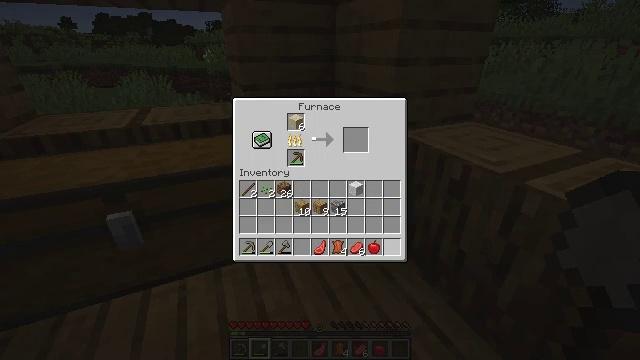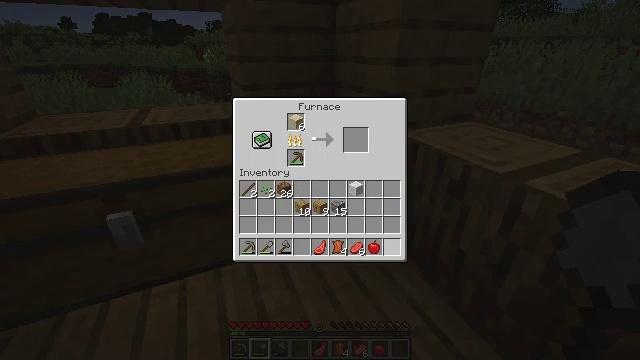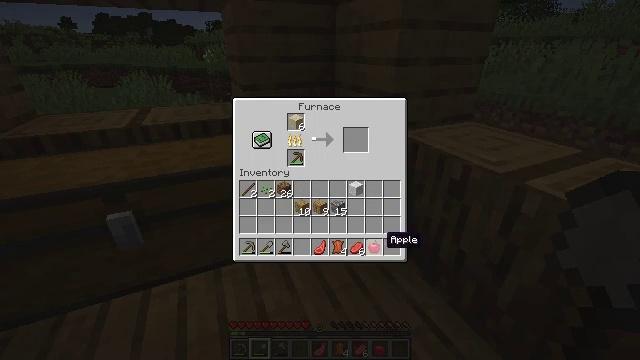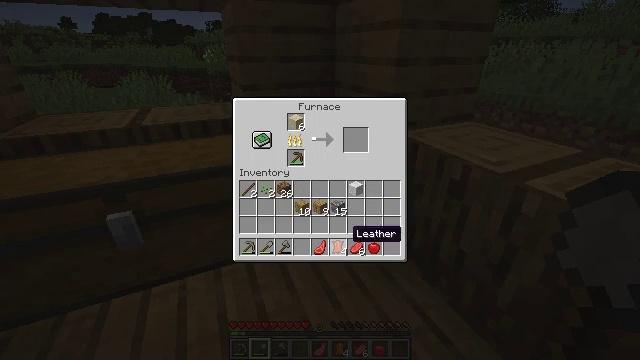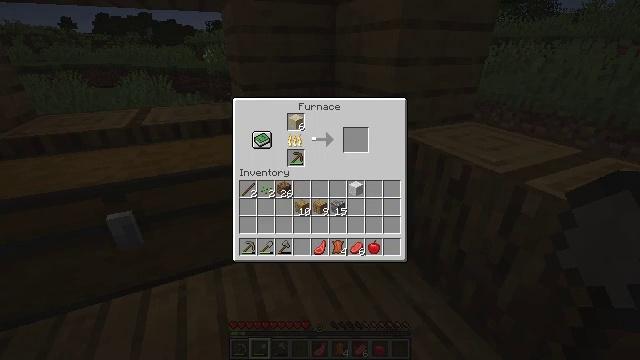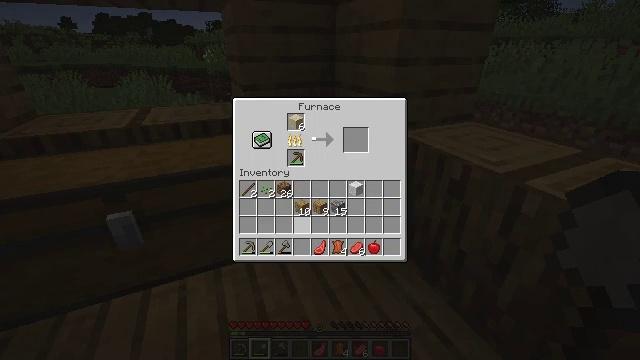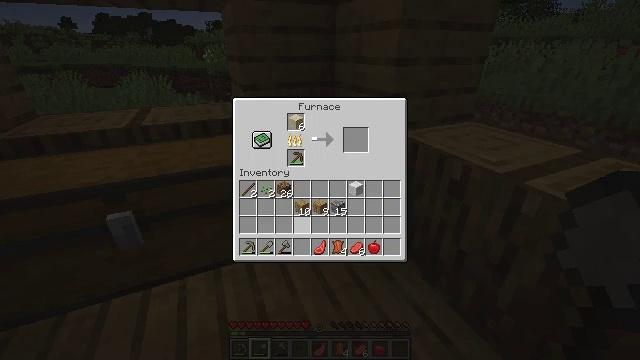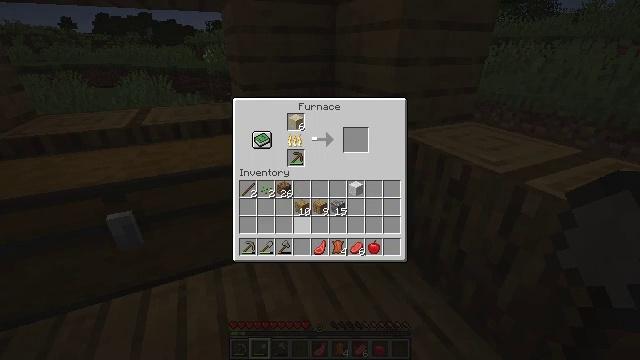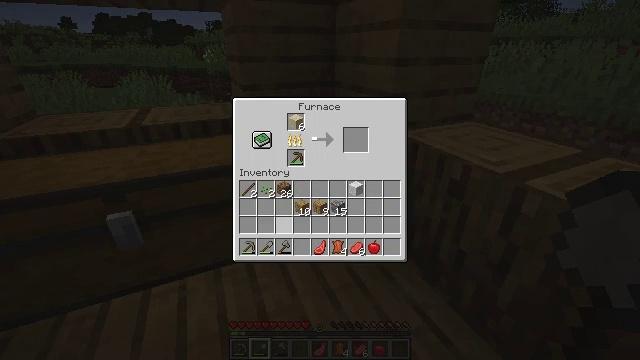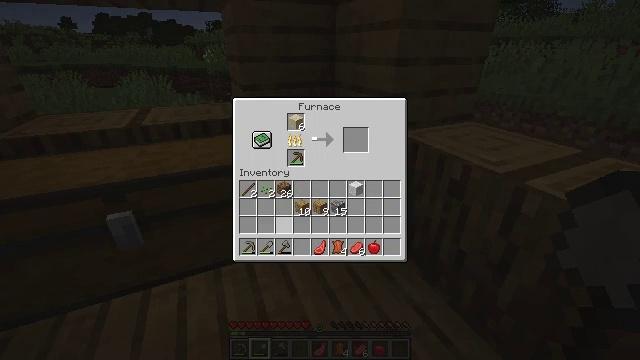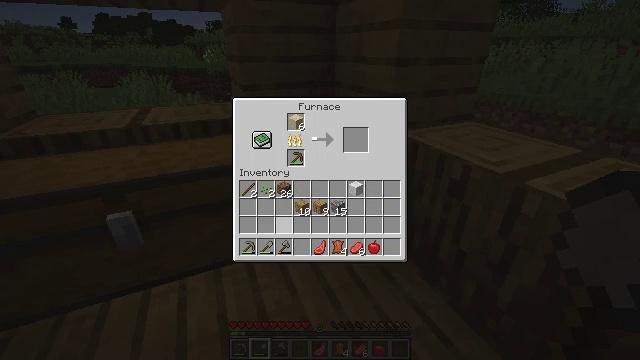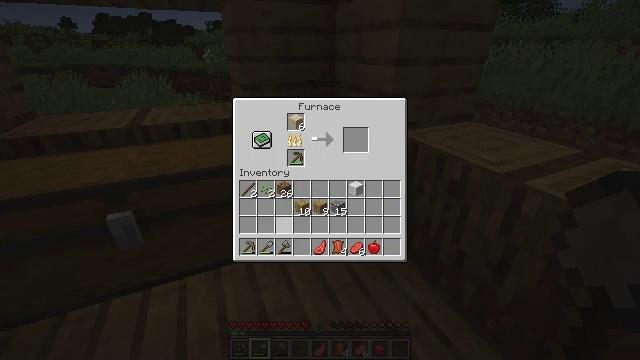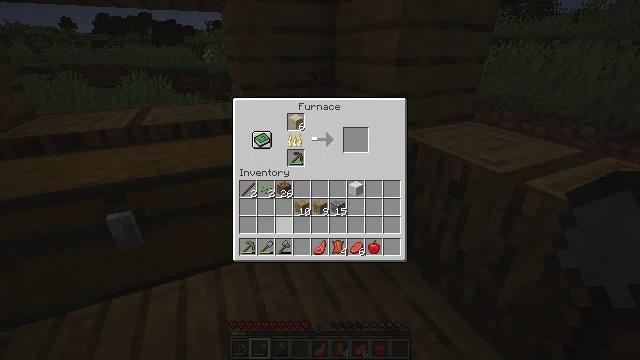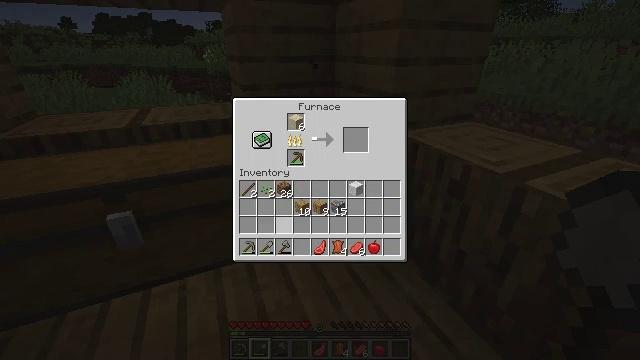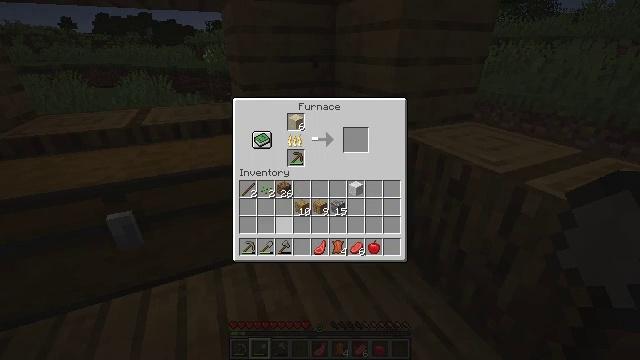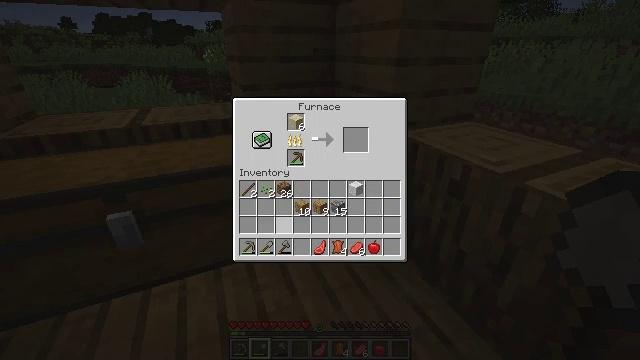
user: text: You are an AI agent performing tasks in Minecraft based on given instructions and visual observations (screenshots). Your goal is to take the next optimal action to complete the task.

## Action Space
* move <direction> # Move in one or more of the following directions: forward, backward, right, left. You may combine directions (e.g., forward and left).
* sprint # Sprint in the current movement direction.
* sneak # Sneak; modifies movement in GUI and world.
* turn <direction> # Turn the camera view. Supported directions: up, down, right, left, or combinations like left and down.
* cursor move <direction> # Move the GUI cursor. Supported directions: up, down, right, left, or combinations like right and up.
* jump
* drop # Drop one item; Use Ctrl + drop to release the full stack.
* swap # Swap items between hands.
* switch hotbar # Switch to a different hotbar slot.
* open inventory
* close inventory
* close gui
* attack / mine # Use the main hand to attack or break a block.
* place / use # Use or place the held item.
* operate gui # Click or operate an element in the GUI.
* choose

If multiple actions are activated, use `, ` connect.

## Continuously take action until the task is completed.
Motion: motion action
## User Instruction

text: craft item air
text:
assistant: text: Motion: sneak
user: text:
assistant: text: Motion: sneak, cursor move left
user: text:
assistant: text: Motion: sneak, cursor move left
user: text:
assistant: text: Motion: sneak, cursor move left
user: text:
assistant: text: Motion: sneak, cursor move left
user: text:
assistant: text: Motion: no_op
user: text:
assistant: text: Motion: no_op
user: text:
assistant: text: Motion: cursor move left
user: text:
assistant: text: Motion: no_op
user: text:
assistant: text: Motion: no_op
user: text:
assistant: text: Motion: no_op
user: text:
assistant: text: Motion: no_op
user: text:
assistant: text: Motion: no_op
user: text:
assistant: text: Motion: no_op
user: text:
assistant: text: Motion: no_op
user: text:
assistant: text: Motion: no_op
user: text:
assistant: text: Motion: no_op
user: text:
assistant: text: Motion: no_op
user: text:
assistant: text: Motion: no_op
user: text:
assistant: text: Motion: no_op
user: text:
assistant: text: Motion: no_op
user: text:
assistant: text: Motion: no_op
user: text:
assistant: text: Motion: no_op
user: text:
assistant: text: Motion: no_op
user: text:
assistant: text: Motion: no_op
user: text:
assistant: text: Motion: no_op
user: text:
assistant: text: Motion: no_op
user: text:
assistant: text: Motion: no_op
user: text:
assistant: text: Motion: no_op
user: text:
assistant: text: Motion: no_op